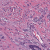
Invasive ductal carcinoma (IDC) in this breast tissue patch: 1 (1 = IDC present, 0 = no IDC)